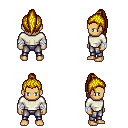
a pixel art fantasy rpg character, male body template, human, tanned skin, white long-sleeve shirt, metal pants, blonde long topknot hairstyle, white cloth bandages, four views (front, back, left, right), 2x2 character sprite sheet, small pixel art, hard edges, no anti-aliasing